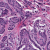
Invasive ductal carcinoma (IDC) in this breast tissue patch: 1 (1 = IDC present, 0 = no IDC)